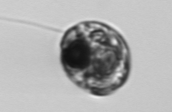
Label: Proterythropsis